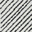
Piece: xx